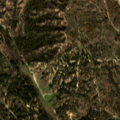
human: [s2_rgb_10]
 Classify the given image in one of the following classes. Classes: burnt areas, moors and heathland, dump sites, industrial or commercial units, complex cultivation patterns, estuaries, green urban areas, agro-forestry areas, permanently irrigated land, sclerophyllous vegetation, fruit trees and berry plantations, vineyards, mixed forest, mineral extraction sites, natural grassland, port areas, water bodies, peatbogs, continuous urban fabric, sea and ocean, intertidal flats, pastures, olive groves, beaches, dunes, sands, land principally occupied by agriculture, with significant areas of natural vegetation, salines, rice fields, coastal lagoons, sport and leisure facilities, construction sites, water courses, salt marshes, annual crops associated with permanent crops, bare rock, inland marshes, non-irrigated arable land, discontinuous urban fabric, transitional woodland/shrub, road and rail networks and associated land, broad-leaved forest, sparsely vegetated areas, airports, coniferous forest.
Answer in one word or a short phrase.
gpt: broad-leaved forest, mixed forest